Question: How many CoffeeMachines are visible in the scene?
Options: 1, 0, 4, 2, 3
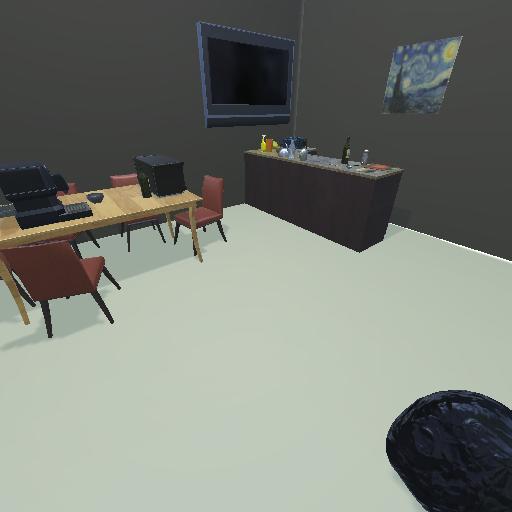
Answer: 1